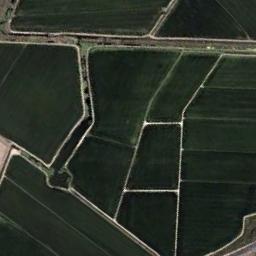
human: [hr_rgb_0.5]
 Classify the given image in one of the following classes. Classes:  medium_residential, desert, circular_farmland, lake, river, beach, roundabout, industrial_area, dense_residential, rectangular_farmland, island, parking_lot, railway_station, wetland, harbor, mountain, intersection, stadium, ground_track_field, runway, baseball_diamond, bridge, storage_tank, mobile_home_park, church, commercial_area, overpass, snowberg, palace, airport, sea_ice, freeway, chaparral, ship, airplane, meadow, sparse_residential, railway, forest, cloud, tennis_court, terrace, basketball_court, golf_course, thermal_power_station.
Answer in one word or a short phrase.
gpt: rectangular_farmland